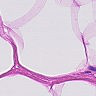
Metastatic tissue present: no